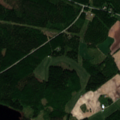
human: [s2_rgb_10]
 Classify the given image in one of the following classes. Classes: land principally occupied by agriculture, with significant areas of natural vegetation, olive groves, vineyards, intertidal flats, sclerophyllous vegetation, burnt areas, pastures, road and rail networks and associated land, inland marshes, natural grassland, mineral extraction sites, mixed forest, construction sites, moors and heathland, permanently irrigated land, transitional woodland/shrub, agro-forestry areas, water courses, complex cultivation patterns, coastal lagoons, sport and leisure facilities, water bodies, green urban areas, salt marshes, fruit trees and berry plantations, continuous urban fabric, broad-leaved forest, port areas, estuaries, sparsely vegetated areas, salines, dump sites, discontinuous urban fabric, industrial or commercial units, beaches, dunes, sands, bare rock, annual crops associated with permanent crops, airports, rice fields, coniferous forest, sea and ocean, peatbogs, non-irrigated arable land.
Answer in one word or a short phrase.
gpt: non-irrigated arable land, land principally occupied by agriculture, with significant areas of natural vegetation, mixed forest, water bodies